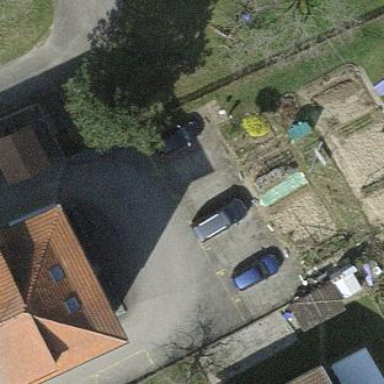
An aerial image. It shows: Parking area.